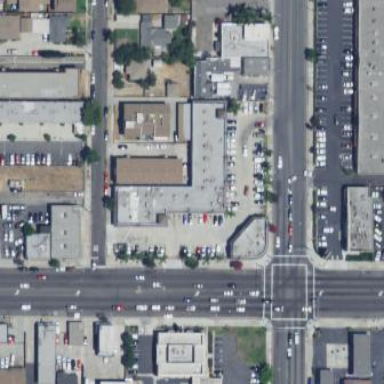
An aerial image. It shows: Retail building.